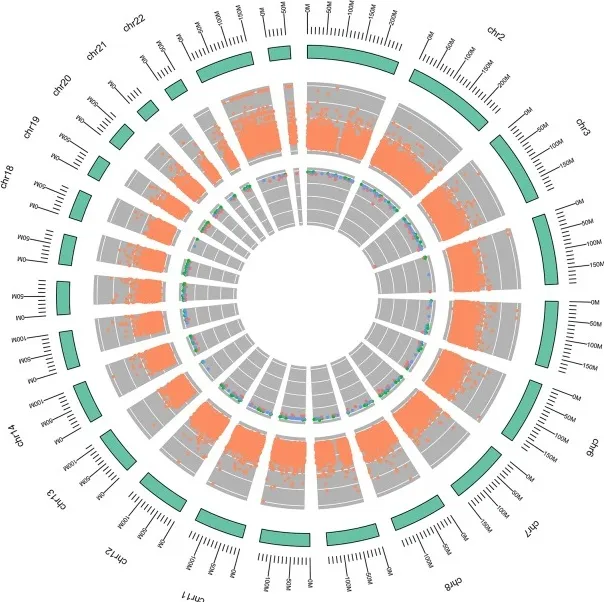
Circular genome diagrams of the patient. The outer circle (outside the green circle) represents the structure and scale of the chromosome. The middle circle indicates the somatic variation, in which, its Y-axis represents the allelic fraction (AF) value of each locus. 0 is the minimum and 1 is the maximum. The inner circle represents copy number variation (CNV). Orange color indicates deletion; green color indicates amplification, and blue color indicates neutral.
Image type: chart (chart)